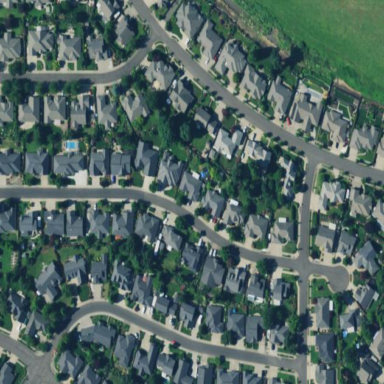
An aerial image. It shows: Residential area within neighborhood.